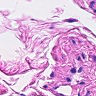
Metastatic tissue present: no